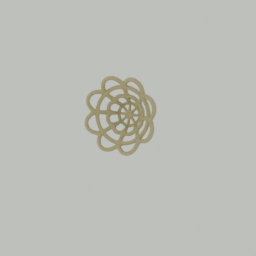
Label: decoration